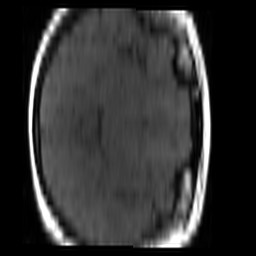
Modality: T1w
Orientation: axial
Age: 31
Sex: female
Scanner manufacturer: philips
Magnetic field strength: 1.5 T
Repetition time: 0.4 s
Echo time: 0.0074 s